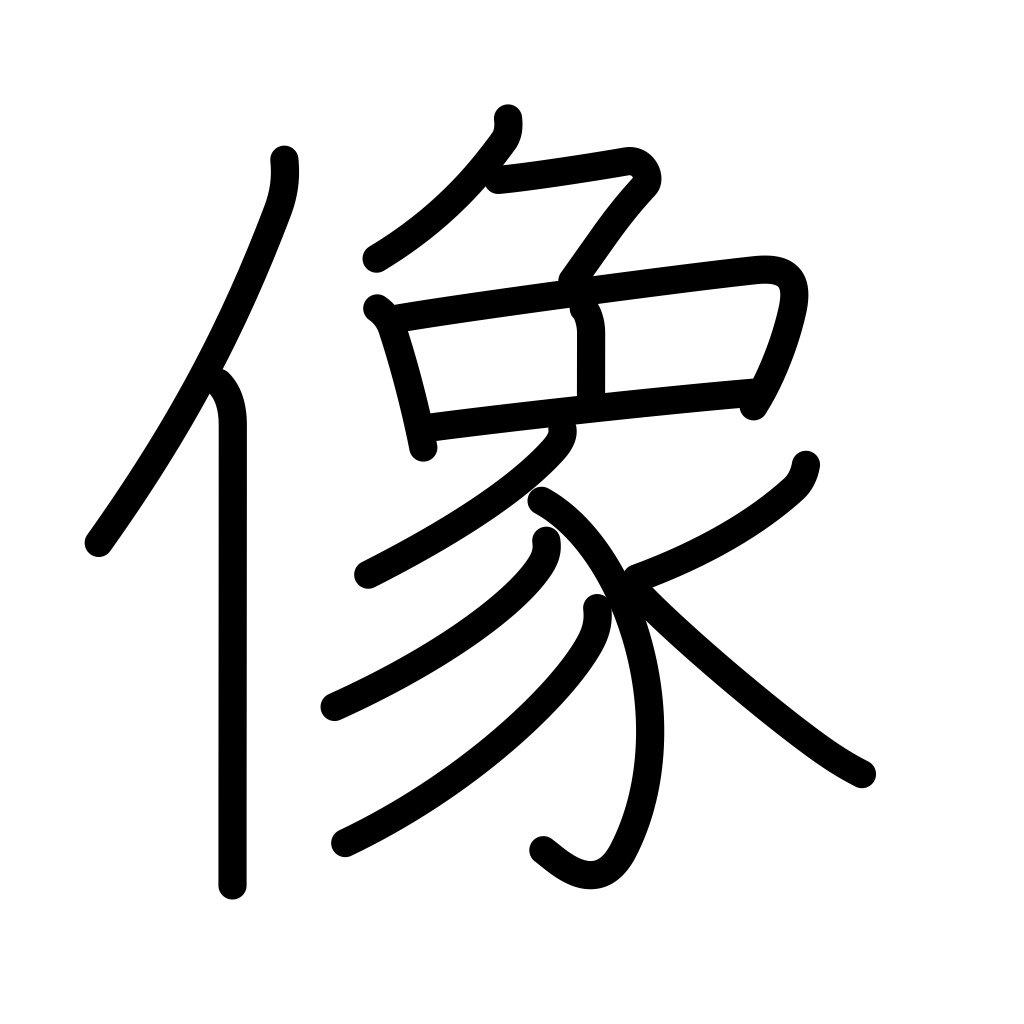
Meaning: statue, picture, image, figure, portrait